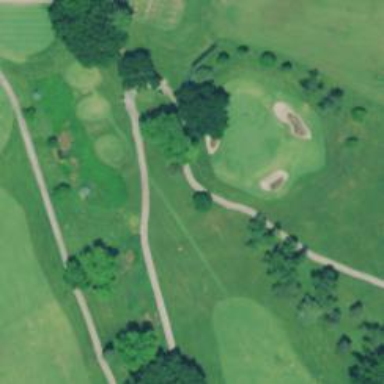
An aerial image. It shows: Golf cartpath that is also road path.